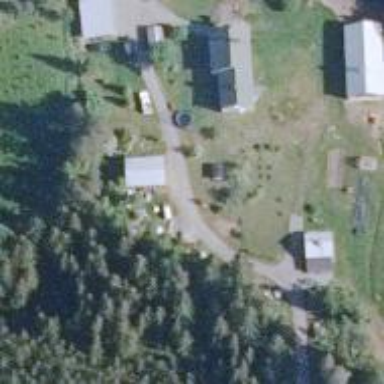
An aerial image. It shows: Farmyard area.